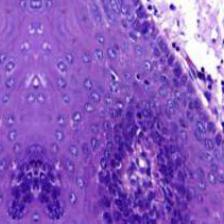
Diagnosis: Normal